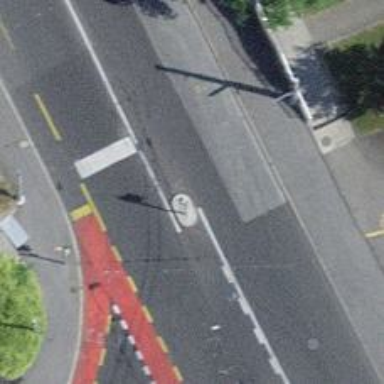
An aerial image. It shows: Tertiary road with asphalt surface. It has cycle lane and trolley wire. There are separate sidewalks on both sides of the road.